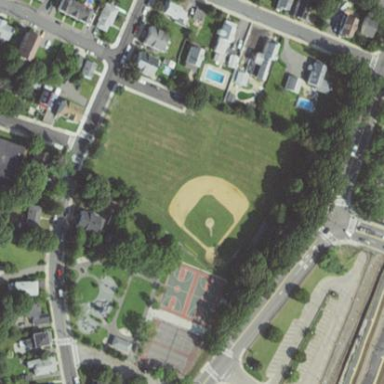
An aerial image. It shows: Baseball pitch for leisure and sports activities.